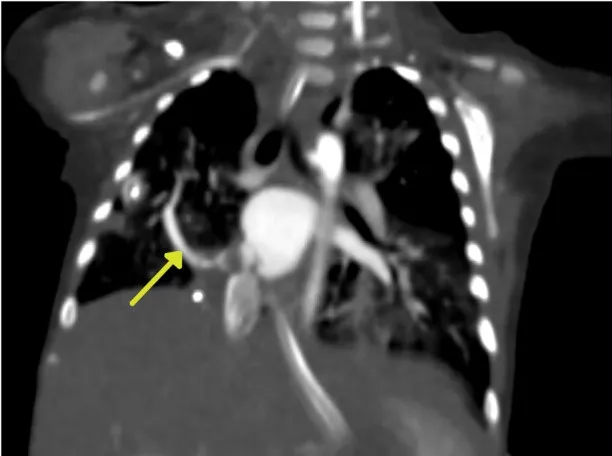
Computed tomography (CT) angiography. The yellow arrow indicates the arch-shaped silhouette of the scimitar vein.
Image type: radiology (ct)